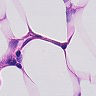
Metastatic tissue present: no